Question: Count the number of objects in the diagram.
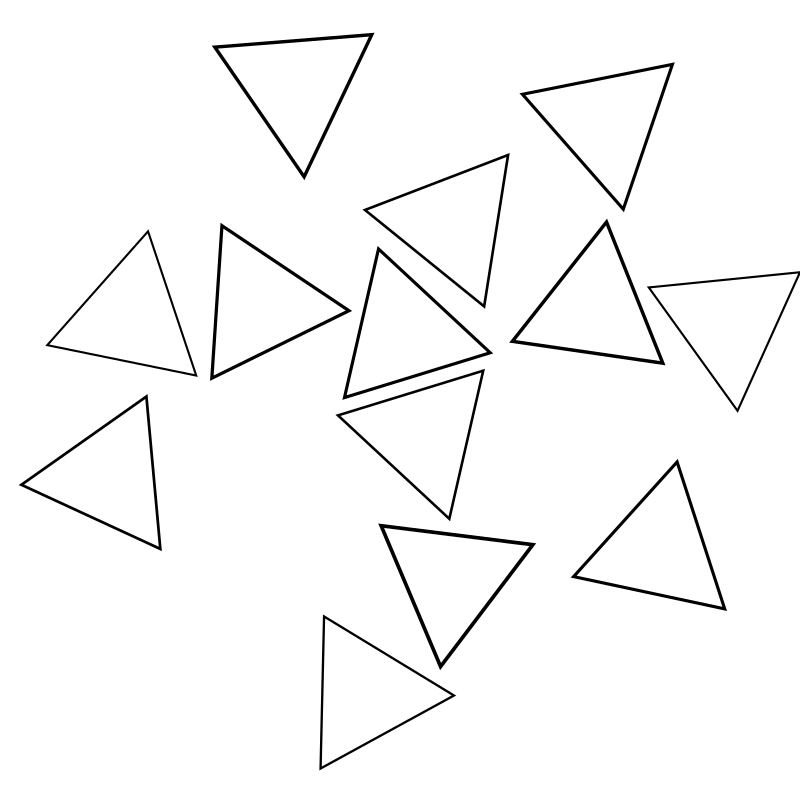
Answer: 13